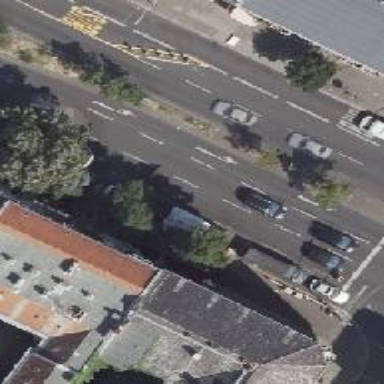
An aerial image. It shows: Secondary road with asphalt surface. It has lane markings and features dual carriageway with parking lanes on the right side.